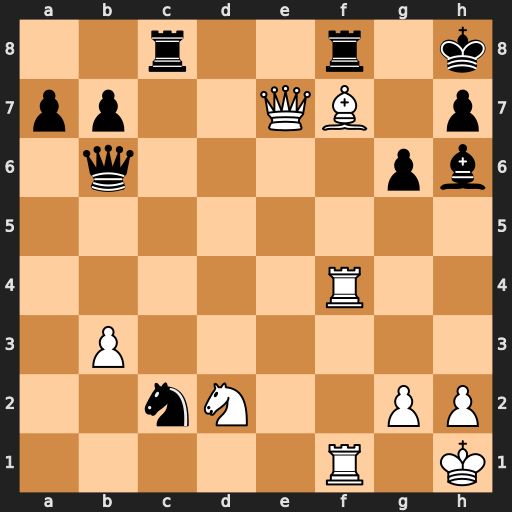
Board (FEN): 2r2r1k/pp2QB1p/1q4pb/8/5R2/1P6/2nN2PP/5R1K
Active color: w
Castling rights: -
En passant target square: -
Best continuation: Bxg6 Qxg6 Rxf8+ Bxf8 Rxf8+ Rxf8 Qxf8+